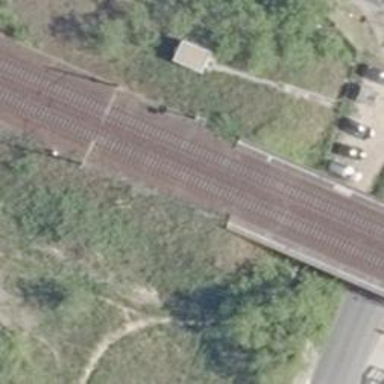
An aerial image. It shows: Railway with electrified contact lines running along embankment.